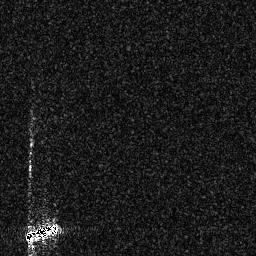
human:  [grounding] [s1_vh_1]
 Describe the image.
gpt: In the satellite image, there is  <ref>1 medium ship </ref> <box>[[8, 85, 23, 95, 0]]</box> located at bottom left.